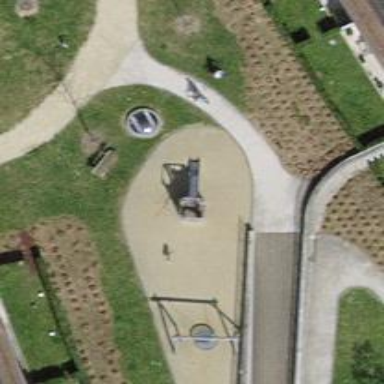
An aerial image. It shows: Playground with slide.